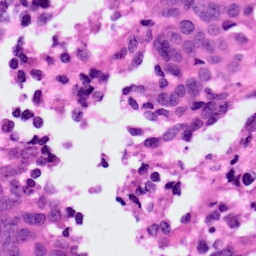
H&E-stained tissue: Ovarian